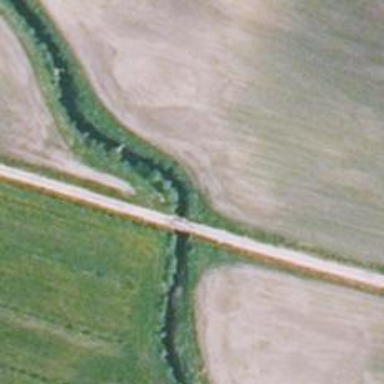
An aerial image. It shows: Track road with bridge.